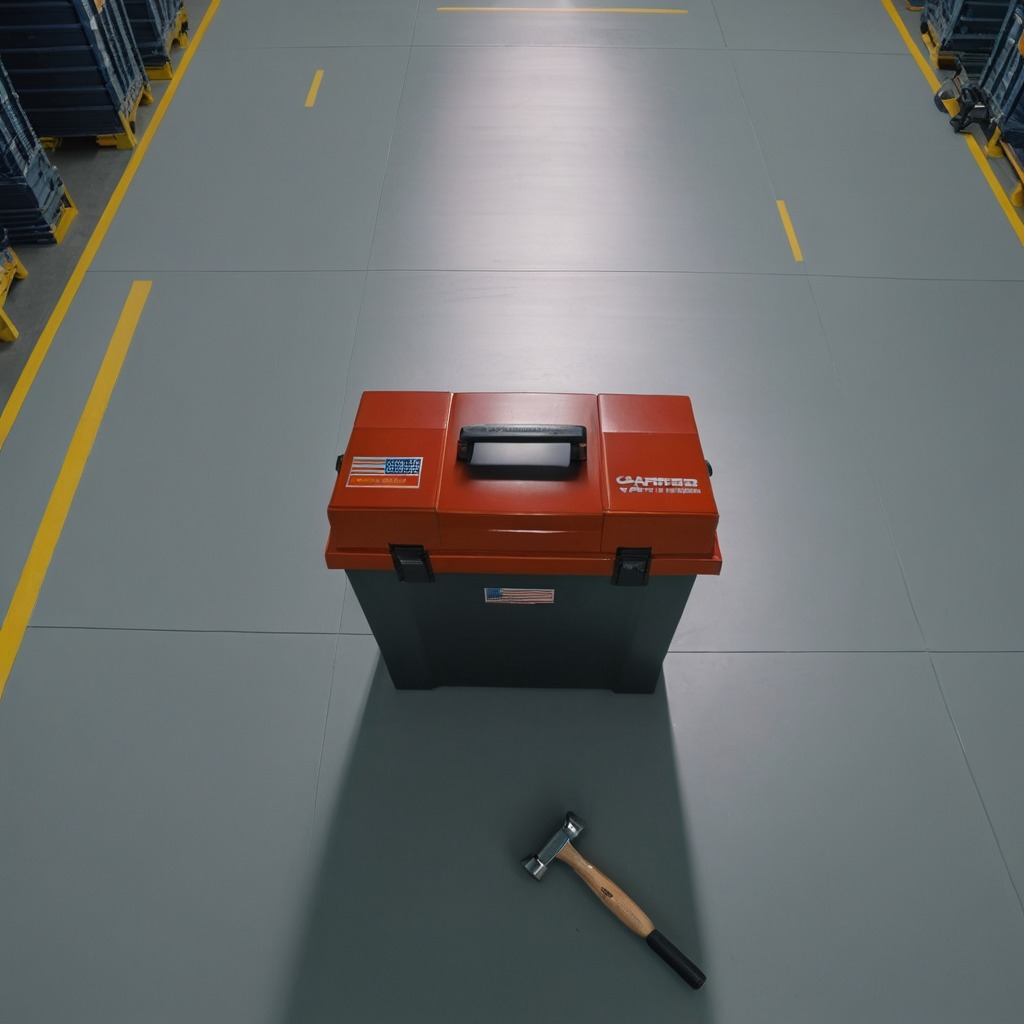
A hammer is lying on a toolbox surface in an airplane hangar workshop 8K.